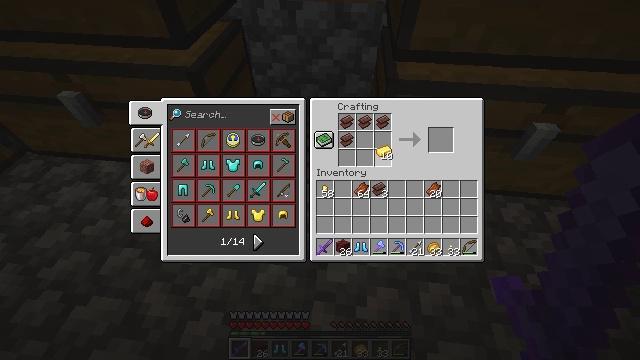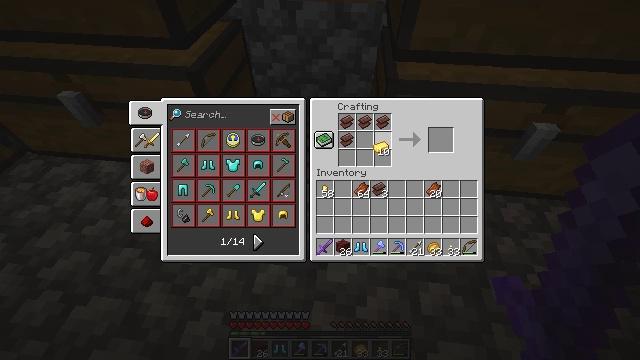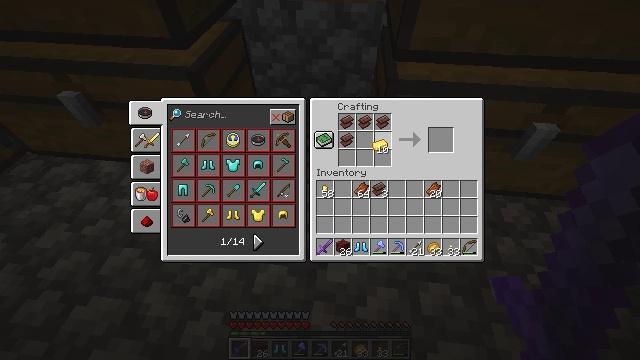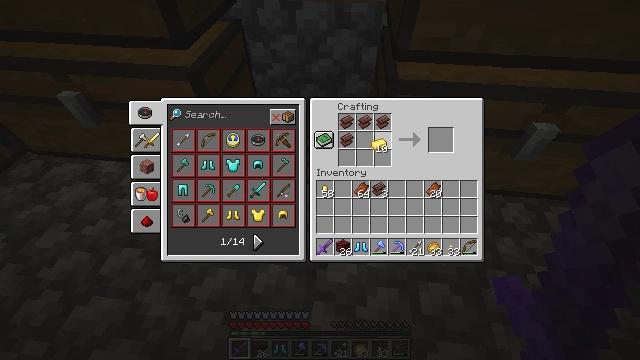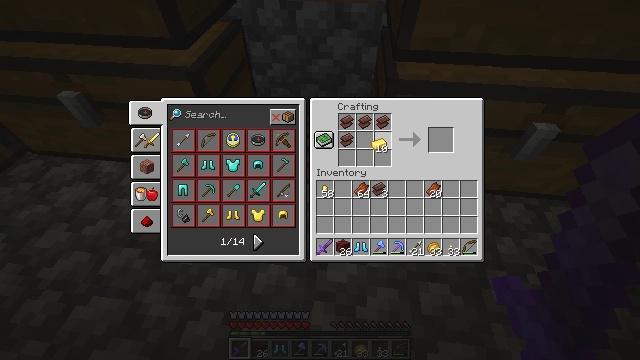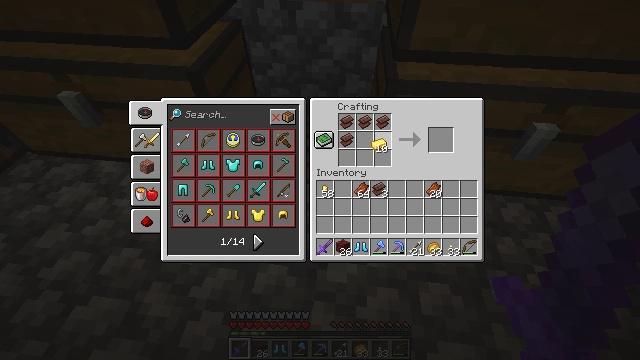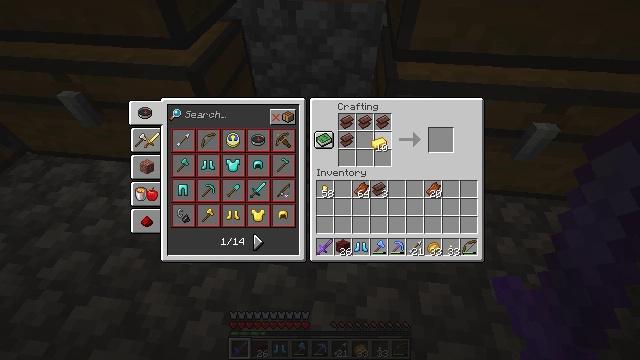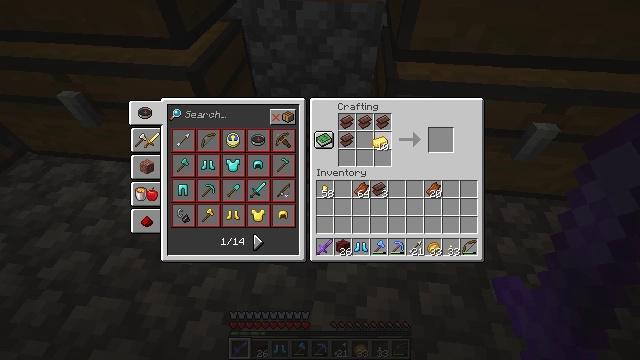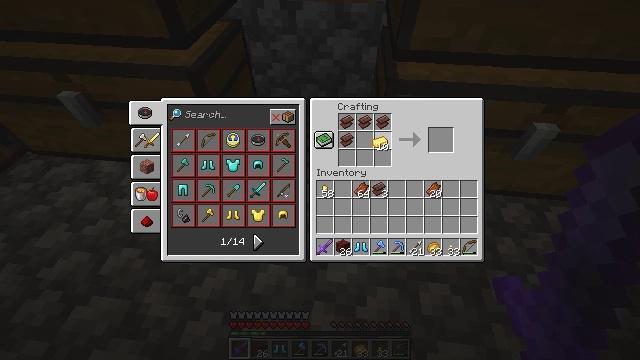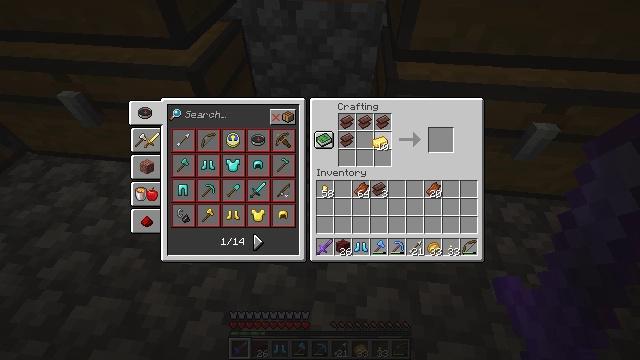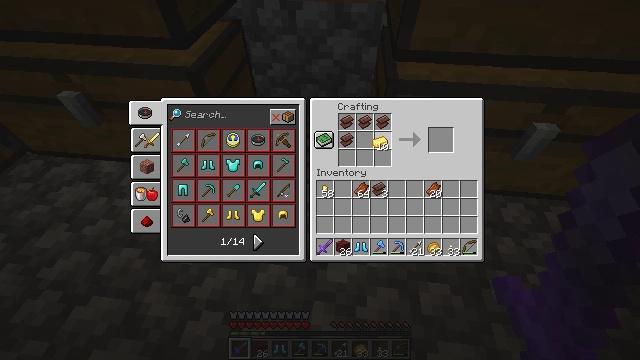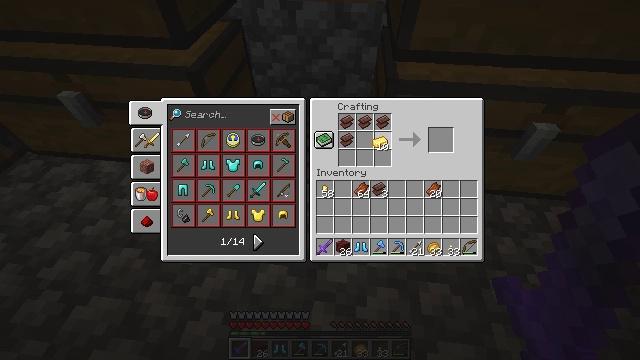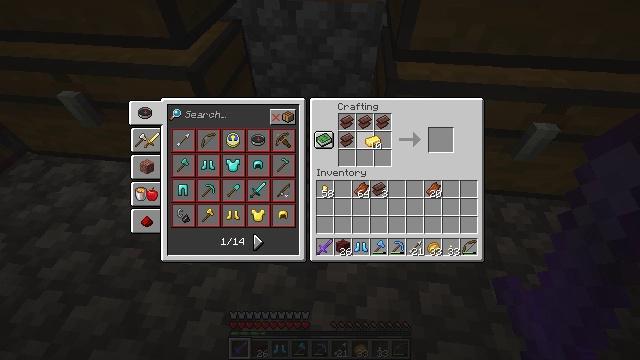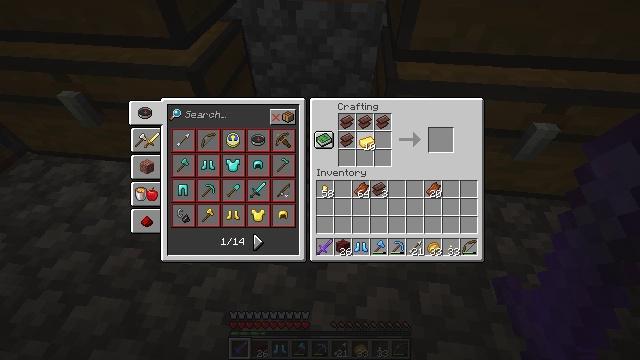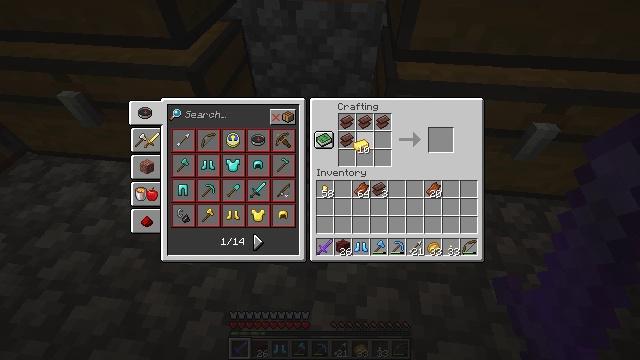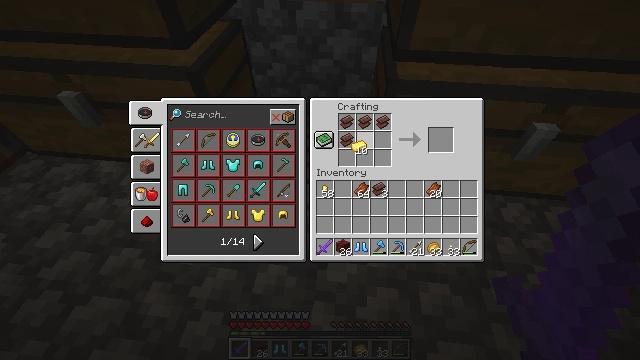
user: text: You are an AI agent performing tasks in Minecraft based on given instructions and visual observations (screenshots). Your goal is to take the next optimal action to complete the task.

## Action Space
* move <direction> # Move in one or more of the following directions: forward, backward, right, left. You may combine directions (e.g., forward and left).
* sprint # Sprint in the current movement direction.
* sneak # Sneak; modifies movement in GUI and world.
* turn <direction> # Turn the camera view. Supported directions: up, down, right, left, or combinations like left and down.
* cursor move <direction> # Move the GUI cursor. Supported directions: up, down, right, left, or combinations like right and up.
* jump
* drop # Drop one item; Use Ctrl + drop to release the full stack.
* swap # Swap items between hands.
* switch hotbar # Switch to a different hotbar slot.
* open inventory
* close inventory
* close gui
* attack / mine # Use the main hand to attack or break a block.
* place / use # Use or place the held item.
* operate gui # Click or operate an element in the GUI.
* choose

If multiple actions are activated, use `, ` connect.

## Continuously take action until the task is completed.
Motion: motion action
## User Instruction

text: Combine materials to craft a netherite ingot.
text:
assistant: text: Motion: no_op
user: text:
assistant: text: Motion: no_op
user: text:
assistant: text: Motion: no_op
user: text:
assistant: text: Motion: no_op
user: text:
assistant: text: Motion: no_op
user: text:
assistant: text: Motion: no_op
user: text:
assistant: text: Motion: no_op
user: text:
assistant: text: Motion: no_op
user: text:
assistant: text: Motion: no_op
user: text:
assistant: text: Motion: choose
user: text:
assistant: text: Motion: choose
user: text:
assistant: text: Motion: cursor move left, choose
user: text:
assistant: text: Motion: choose
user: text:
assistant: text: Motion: choose
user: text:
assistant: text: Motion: choose
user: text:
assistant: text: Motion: choose
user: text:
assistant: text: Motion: choose
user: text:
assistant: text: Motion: choose
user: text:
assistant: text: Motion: choose
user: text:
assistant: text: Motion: choose
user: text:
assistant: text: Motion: choose
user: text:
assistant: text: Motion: choose
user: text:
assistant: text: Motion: choose
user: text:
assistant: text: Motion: choose
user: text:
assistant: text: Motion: cursor move right
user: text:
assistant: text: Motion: cursor move right
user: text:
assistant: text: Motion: cursor move right
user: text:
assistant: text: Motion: cursor move right
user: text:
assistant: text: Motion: cursor move right
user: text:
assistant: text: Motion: no_op